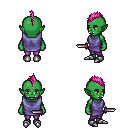
a pixel art fantasy rpg character, female body template, orc, green skin, chain tabard jacket, magenta pants, pink mohawk hairstyle, metal boots, dagger, four views (front, back, left, right), 2x2 character sprite sheet, small pixel art, hard edges, no anti-aliasing